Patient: sex M, age 48
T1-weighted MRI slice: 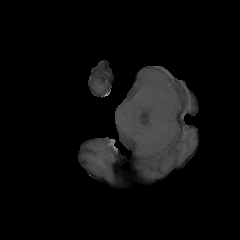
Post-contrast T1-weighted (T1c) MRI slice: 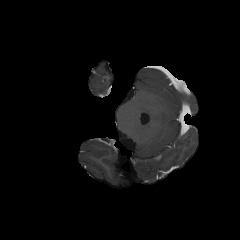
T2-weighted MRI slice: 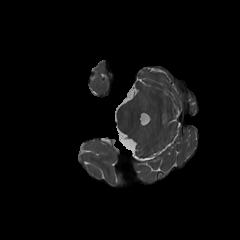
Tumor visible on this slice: no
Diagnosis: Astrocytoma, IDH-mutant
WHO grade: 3